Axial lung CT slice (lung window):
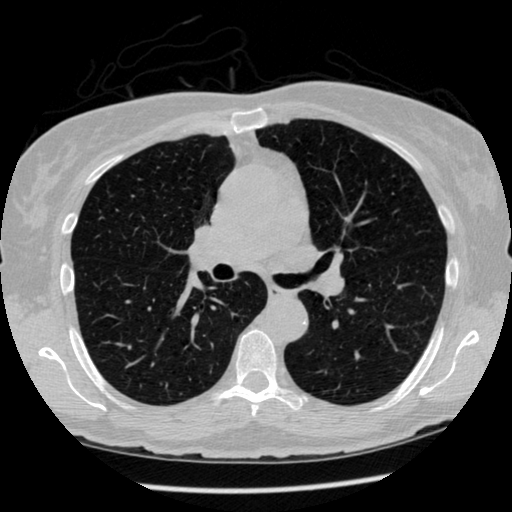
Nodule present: no